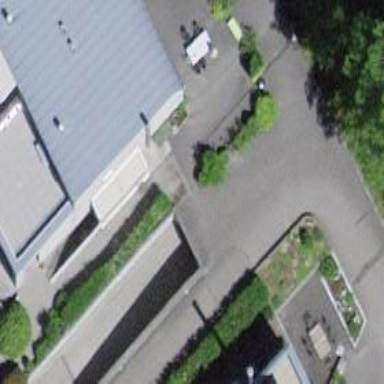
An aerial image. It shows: Parking entrance.